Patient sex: M
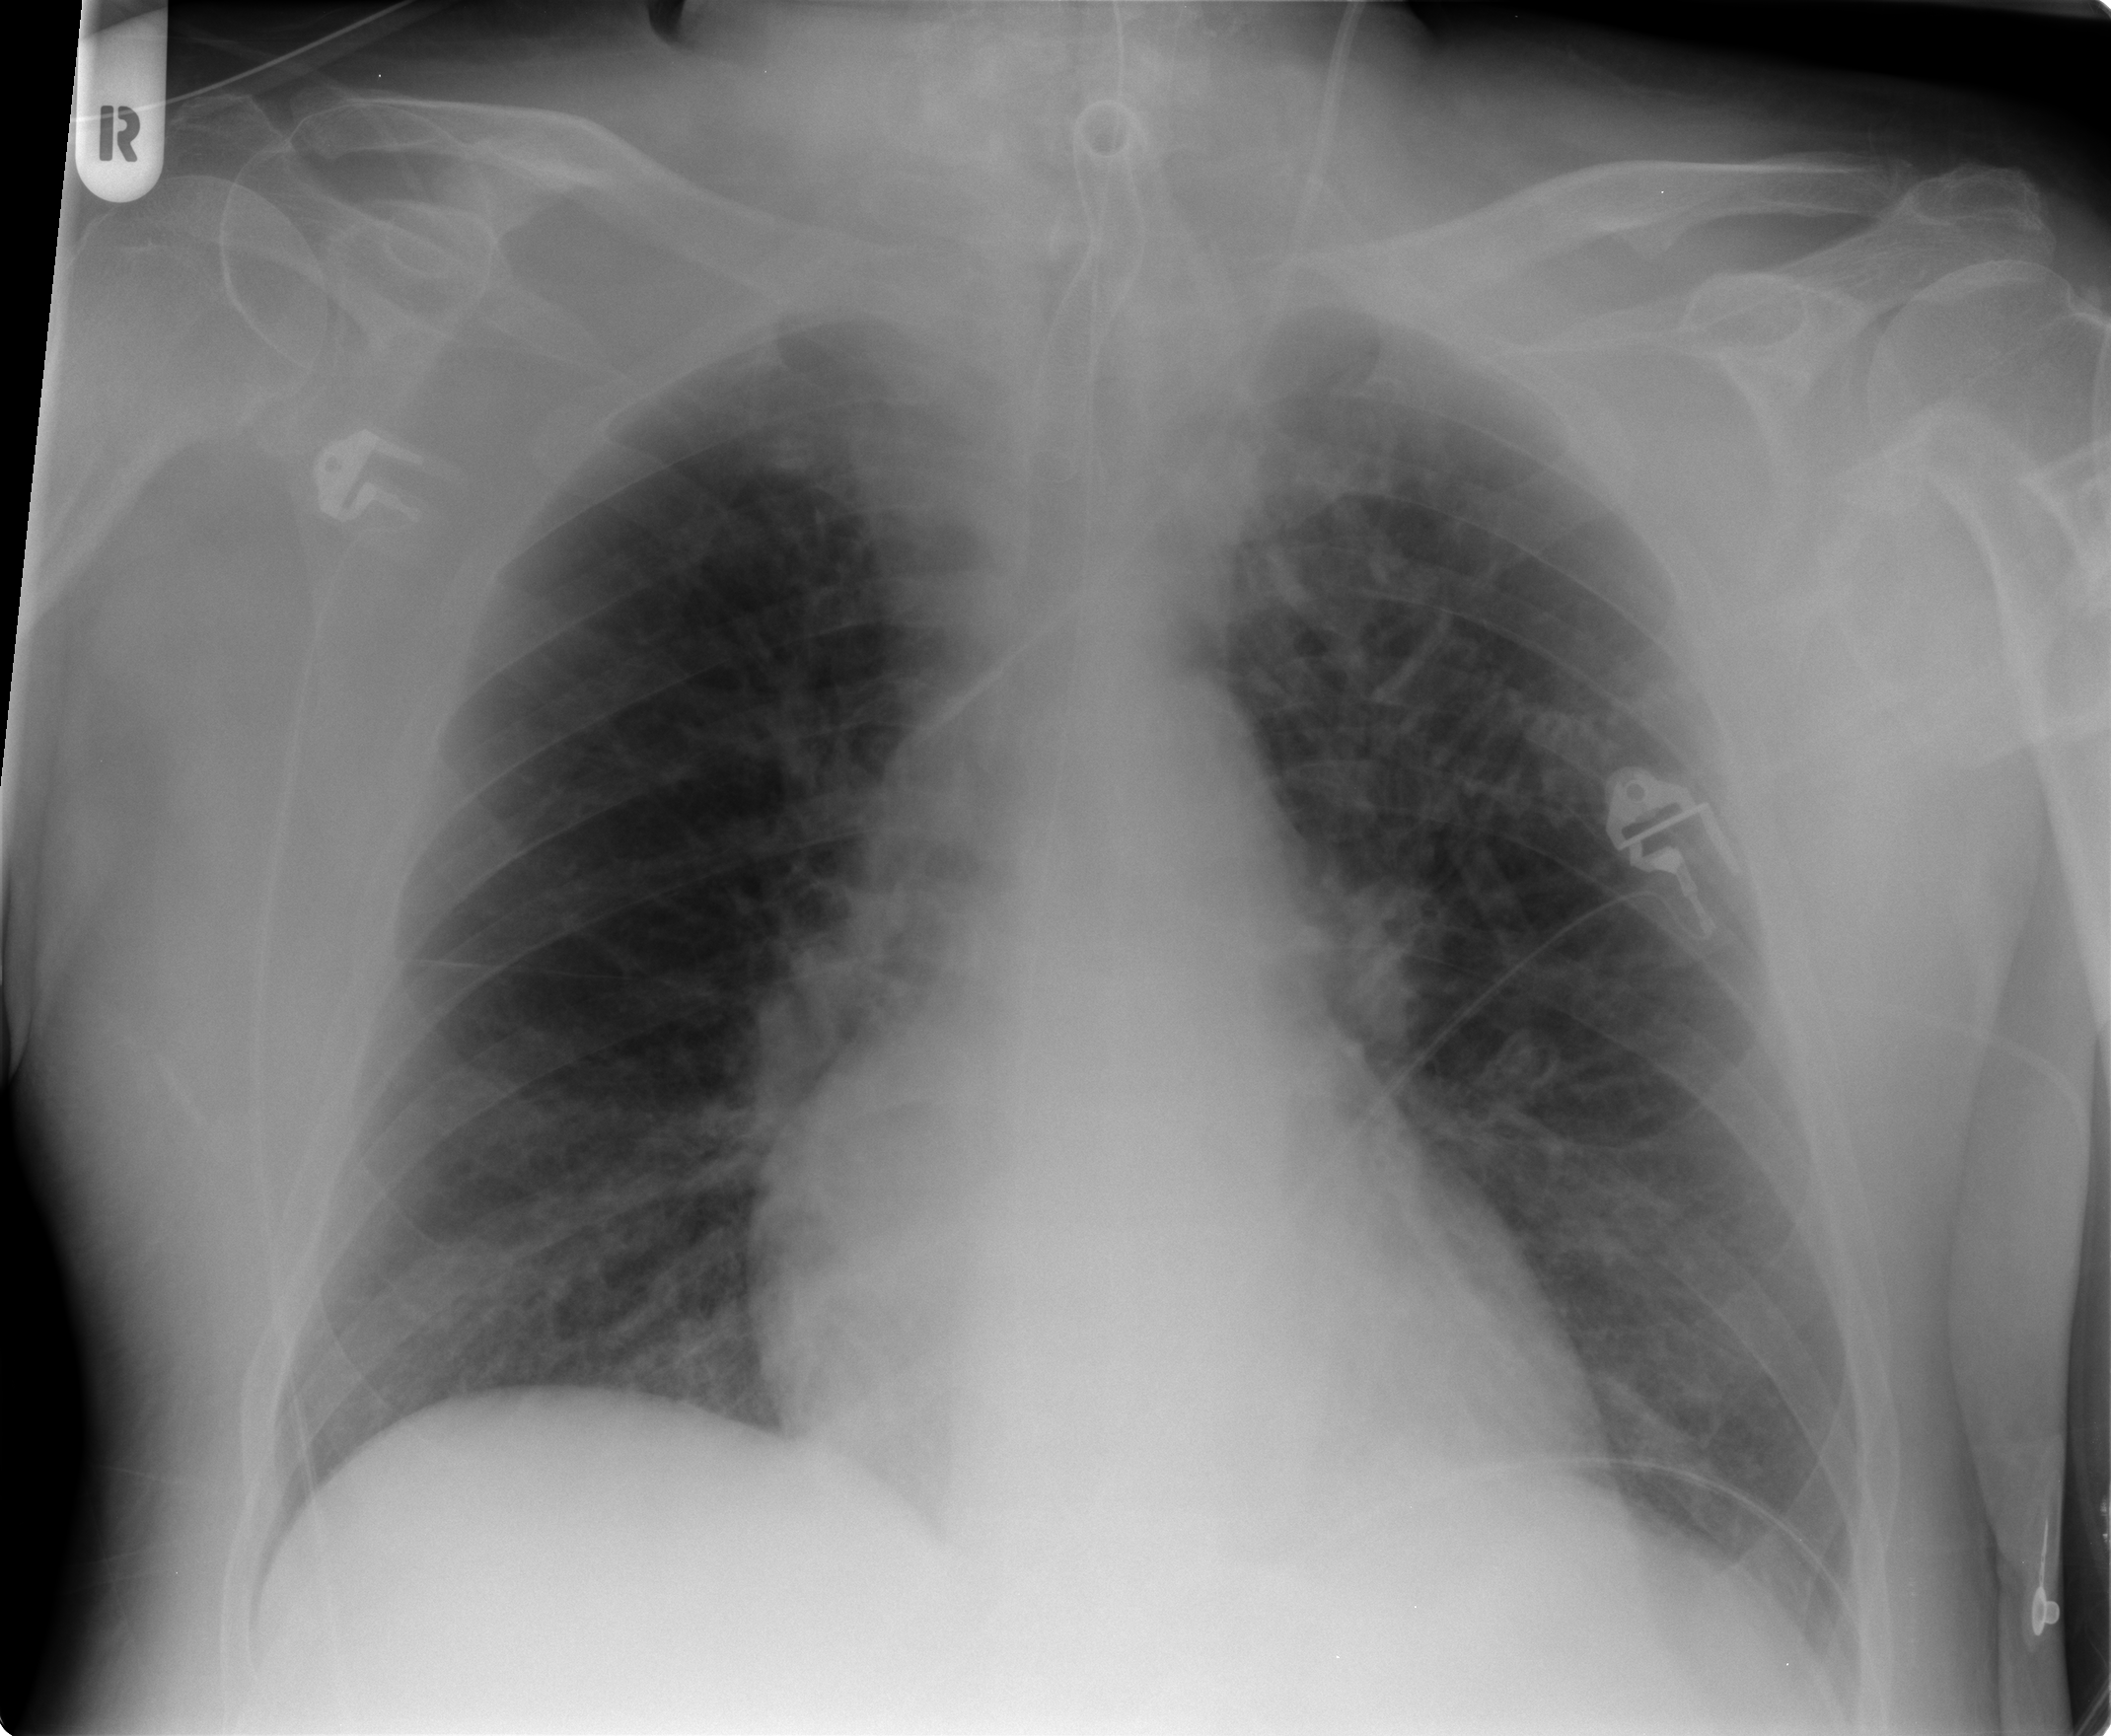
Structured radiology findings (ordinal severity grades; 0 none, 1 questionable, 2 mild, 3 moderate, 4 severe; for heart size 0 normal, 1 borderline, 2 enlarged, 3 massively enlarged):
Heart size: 1
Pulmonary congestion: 0
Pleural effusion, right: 0
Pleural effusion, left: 1
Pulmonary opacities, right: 0
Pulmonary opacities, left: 0
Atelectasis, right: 1
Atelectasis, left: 1